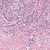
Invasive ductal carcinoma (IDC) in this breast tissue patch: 1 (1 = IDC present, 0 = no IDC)